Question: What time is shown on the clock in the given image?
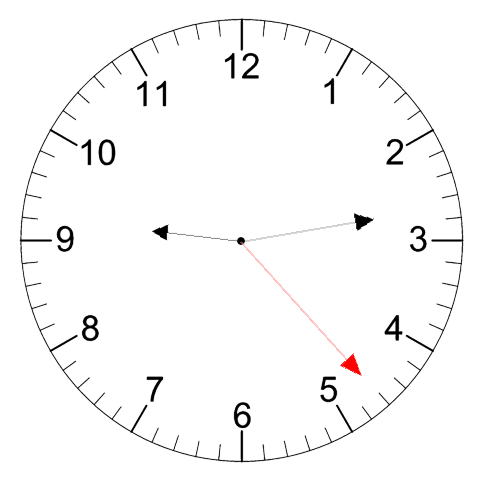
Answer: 09:13:23